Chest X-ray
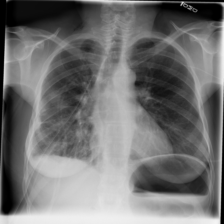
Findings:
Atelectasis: negative
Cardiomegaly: negative
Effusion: negative
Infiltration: positive
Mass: negative
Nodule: negative
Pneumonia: negative
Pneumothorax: negative
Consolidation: negative
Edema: negative
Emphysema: negative
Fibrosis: negative
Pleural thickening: negative
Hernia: negative